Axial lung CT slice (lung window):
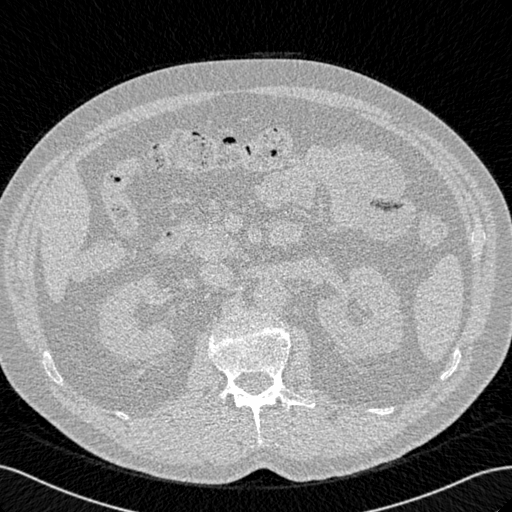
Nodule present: no